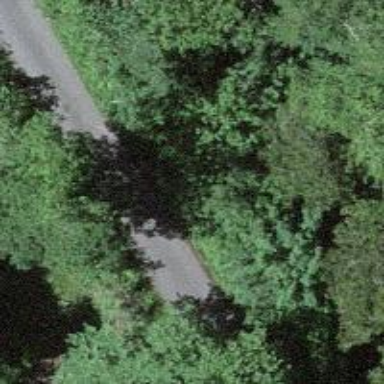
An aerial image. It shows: Unclassified paved road.